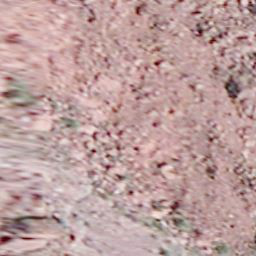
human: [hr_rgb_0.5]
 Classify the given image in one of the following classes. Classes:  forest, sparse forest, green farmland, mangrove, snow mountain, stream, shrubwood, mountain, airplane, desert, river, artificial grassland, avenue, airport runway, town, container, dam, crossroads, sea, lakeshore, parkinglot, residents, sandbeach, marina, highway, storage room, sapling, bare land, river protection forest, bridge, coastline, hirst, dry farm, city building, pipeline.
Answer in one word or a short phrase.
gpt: bare land